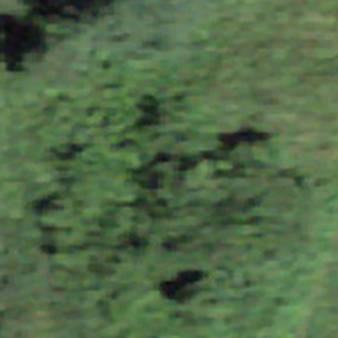
Label: other